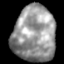
Tissue: skin
Cell type: Epithelial cells
Senescence score: 0.195
Nuclear area (px): 2308
Mean DAPI intensity: 150.661